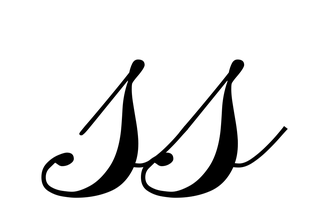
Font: PinyonScript-Regular